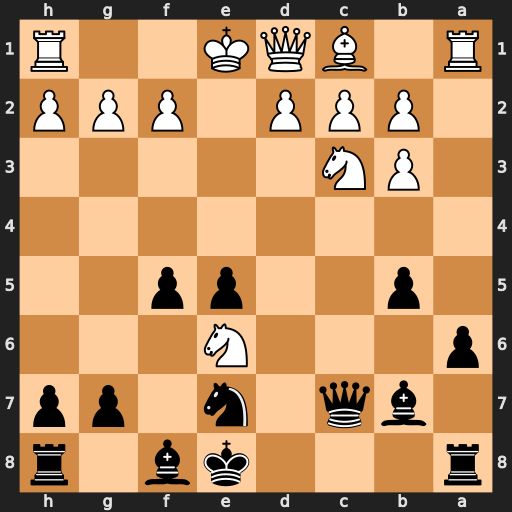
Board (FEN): r3kb1r/1bq1n1pp/p3N3/1p2pp2/8/1PN5/1PPP1PPP/R1BQK2R
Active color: b
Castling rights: KQkq
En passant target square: -
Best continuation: Qc6 Nxf8 Qxg2